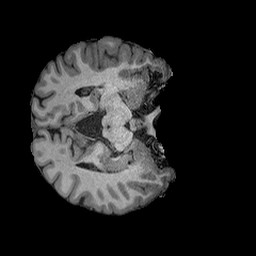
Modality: T1w
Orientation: axial
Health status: healthy